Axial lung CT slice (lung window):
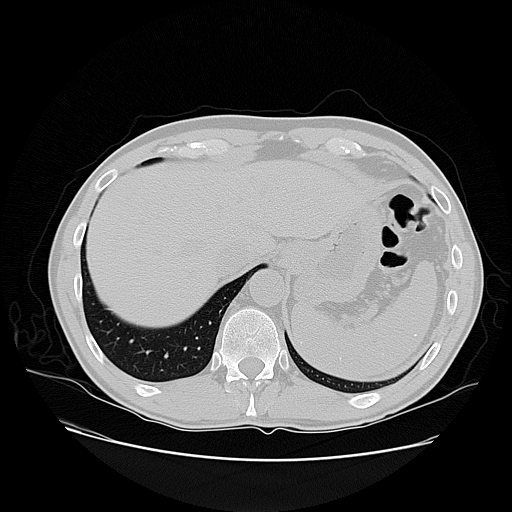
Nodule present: no